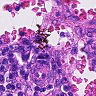
Metastatic tissue present: no